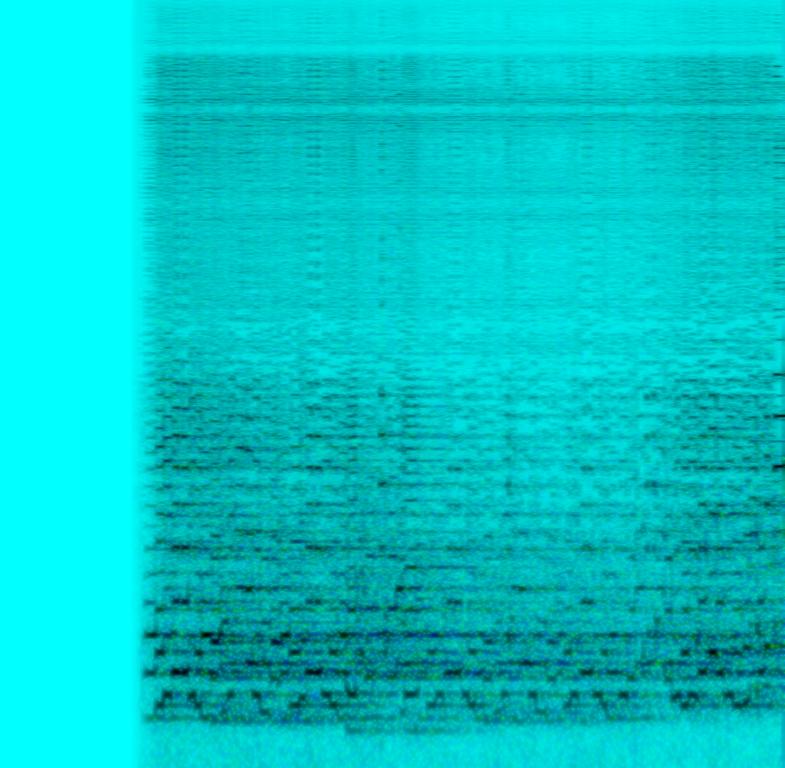
This music is instrumental. The tempo is fast with a vigorous and rapid western classical saxophone harmony. It is spirited, vibrant,untiring, engaging, skillful and high-spirited.